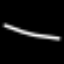
Label: line